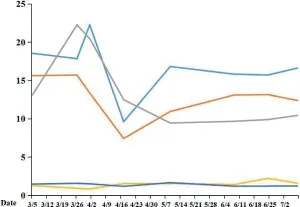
Pituitary-Gonad Axis: the level of FSH, LH, and ,TESTO were used to monitor the function of the pituitary-gonad axis: all of them fluctuated in the range of normal values, TSH, and ,FT4 were both normal in the pituitary-thyroid axis.
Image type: pathology (masson_trichrome)